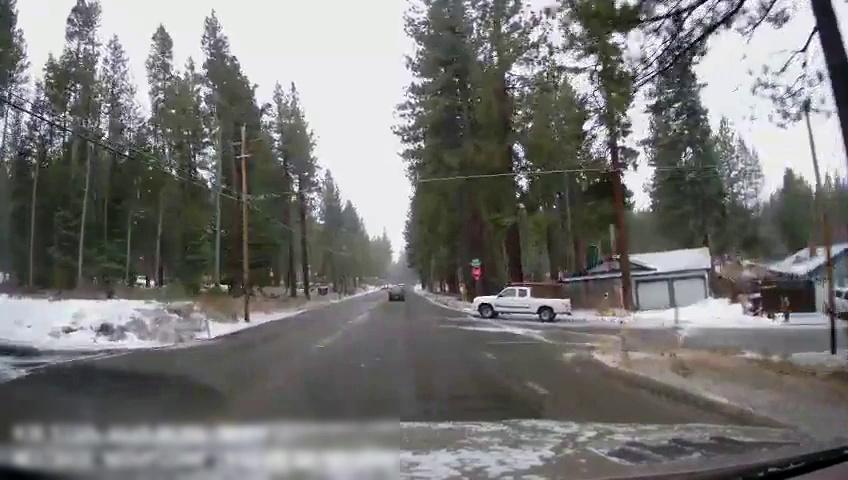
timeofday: Day
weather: Snowy
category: Drivable Space
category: Vehicles | SUV
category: Vehicles | Truck
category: Lanes | Current Lane
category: Lanes | Current Lane